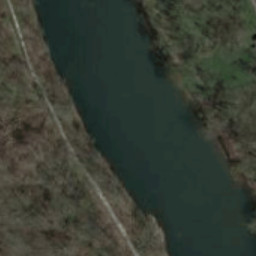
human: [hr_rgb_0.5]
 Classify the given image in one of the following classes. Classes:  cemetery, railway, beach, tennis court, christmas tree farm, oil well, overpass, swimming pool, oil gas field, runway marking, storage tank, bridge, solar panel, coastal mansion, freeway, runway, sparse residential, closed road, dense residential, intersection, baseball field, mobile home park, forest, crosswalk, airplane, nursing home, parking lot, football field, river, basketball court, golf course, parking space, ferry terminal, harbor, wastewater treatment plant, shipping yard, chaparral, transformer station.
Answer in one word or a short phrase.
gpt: river